Question: I'm running a local instance of Jenkins 2.1. I'd like to create a couple of users with different security access. Till now, I've been working as the generic anonymous user with no security enabled at all. You can see the alert from Jenkins telling me to set it up on the attached screen shot.
I feel like I'm going a little crazy, but I don't see the option on my page that all the tutorials tell me to start with.
Anyone know where else I should look?

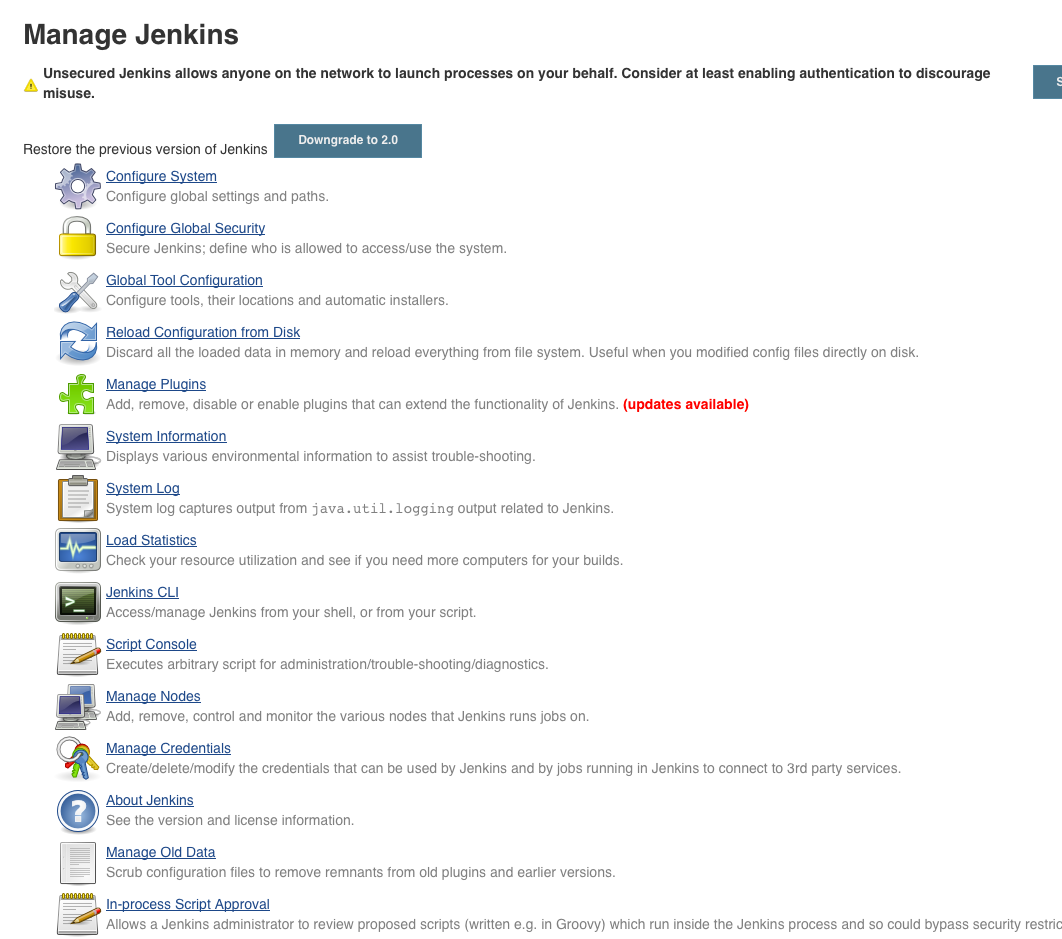
Answer: See <URL>:
> Immediately after installation, Jenkins will allow anyone to run anything as user jenkins, which is bad. This page shows you how to set up basic security using the page.The page has two sections in which you:- -
See also <URL>:
> In the default configuration, Jenkins does not perform any security checks. This means the ability of Jenkins to launch processes and access local files are available to anyone who can access Jenkins web UI and some more.Securing Jenkins has several aspects to it.
### Access Control
...
### Protect users of Jenkins from other threats
...